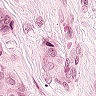
Metastatic tissue present: yes